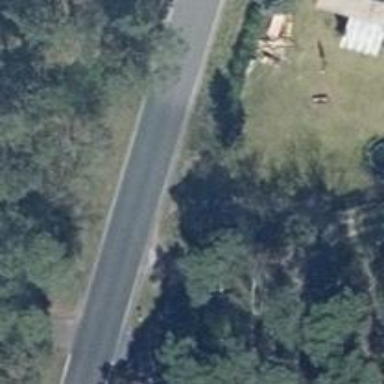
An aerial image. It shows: Secondary road with asphalt surface.